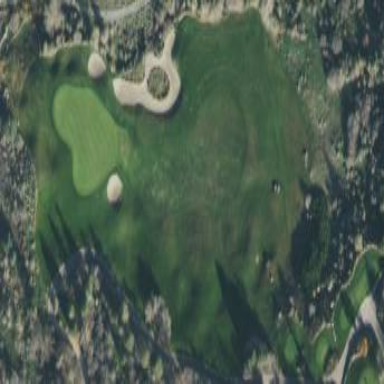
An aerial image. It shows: Area with grass used as rough in golf course.